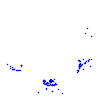
Particle: pion